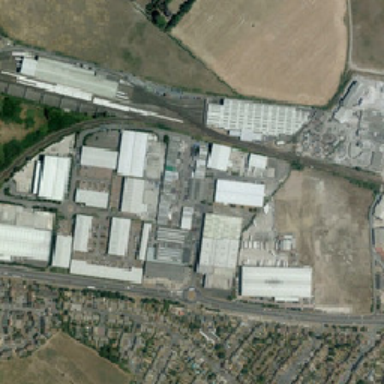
There are farmlands and factories and residential areas along with some roads .